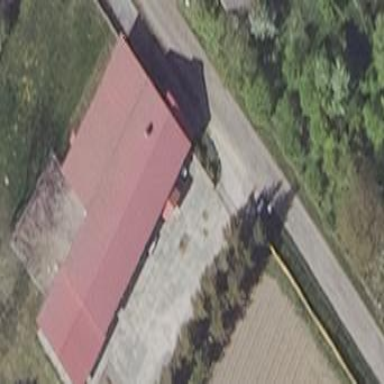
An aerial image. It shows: Service building.